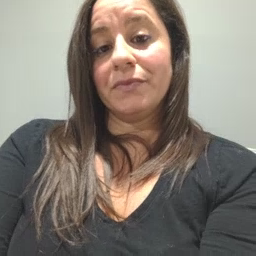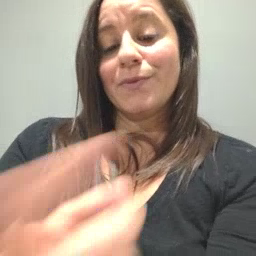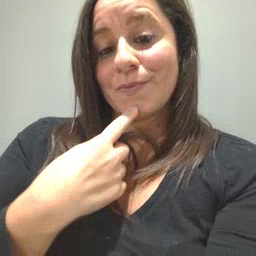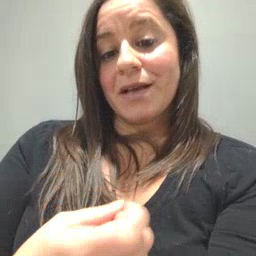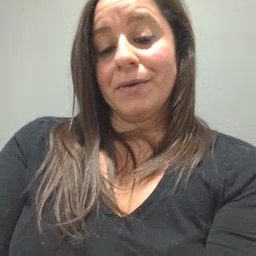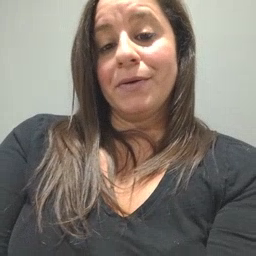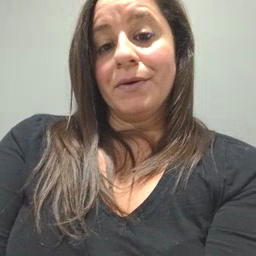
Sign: red